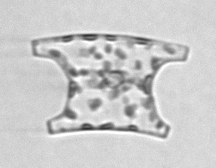
Label: Eucampia